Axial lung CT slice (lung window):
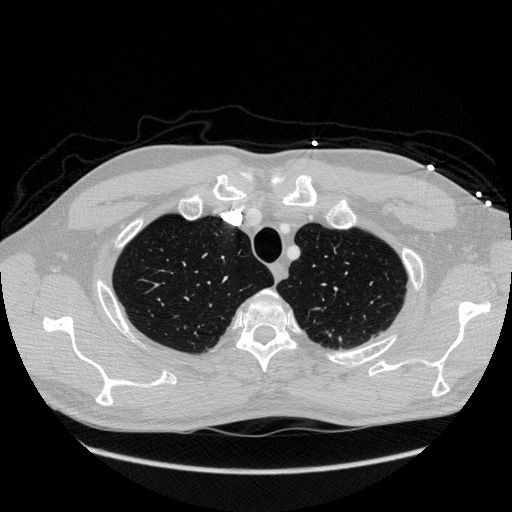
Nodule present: yes
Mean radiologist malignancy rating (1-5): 1